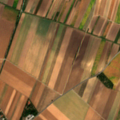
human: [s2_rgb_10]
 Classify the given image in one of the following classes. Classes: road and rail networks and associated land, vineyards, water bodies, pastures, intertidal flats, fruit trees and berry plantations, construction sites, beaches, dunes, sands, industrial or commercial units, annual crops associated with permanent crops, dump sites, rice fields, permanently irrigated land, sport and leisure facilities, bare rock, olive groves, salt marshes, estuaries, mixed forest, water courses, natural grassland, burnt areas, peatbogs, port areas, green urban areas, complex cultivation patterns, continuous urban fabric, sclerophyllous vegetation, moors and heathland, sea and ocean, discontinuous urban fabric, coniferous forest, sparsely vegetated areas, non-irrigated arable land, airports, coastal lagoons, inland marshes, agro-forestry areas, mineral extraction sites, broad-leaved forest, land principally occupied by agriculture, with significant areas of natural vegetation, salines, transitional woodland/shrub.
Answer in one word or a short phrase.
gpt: discontinuous urban fabric, non-irrigated arable land, vineyards